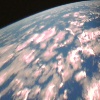
Label: cloud